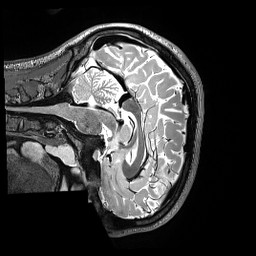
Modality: T2w
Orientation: sagittal